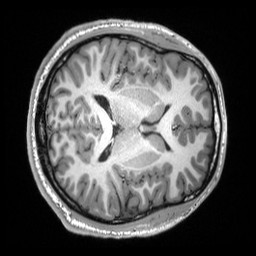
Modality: T1w
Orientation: axial
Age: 19
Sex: male
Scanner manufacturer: siemens
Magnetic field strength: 3 T
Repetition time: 2.3 s
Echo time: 0.00298 s